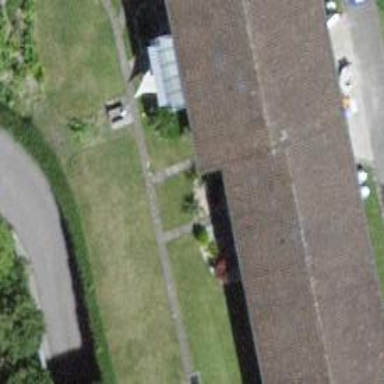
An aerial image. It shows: Gabled roof on residential building.